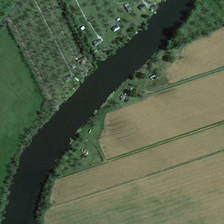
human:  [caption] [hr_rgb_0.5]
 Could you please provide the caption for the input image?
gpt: on both sides of the river are green fields .

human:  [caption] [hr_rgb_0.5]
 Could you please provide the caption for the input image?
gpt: there are many houses around the farm .

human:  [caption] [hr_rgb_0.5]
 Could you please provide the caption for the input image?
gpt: on both sides of the river are green fields .

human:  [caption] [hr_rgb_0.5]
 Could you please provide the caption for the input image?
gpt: there are many houses around the farm .

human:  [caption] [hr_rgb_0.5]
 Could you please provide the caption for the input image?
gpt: on both sides of the river are green fields .